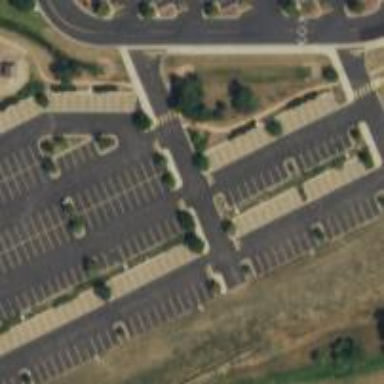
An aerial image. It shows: Paved parking area.